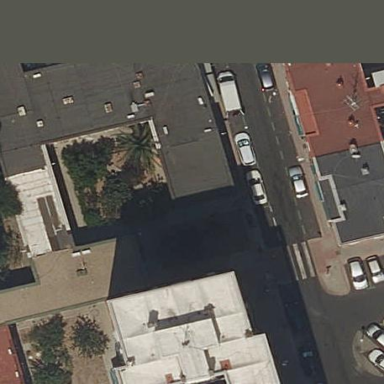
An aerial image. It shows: Commercial building.